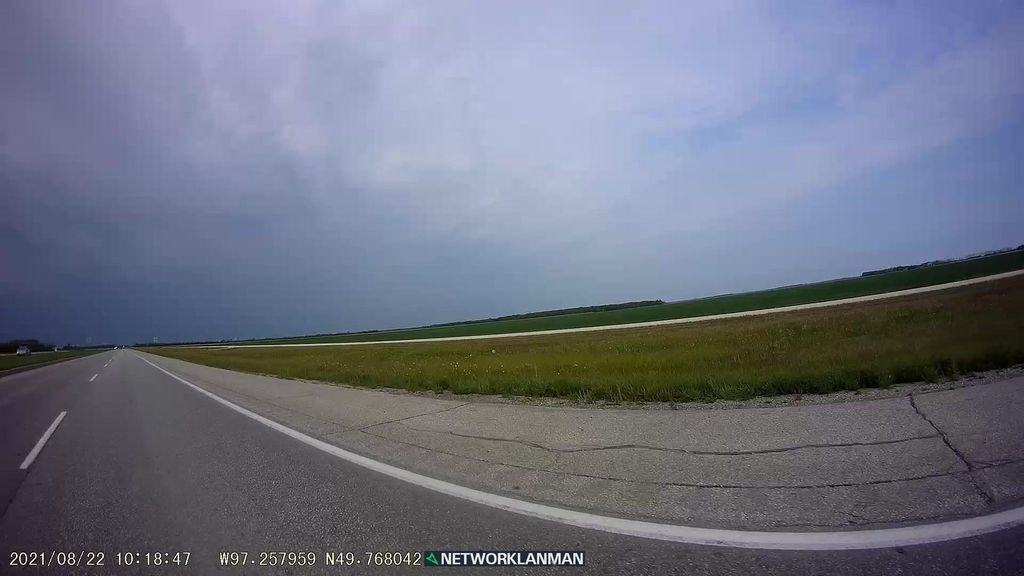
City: winnipeg